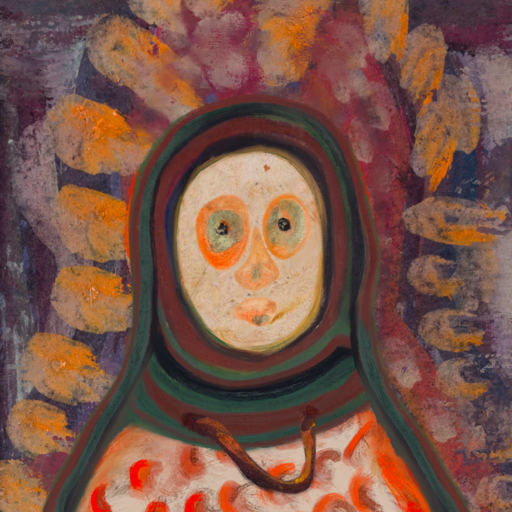
Background: Doll, Head And Neck Front: Rupkatha, Face Front: Childish, Bust: Rupkatha, Hair Front: Sisters, Head Accessory: After_Raid_Scarf, Second Necklace: Comrade, Necklace: Blank, Baby: Blank